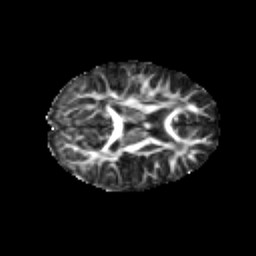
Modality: FA
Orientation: axial
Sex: male
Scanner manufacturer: siemens
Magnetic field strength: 3 T
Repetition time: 5 s
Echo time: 0.071 s